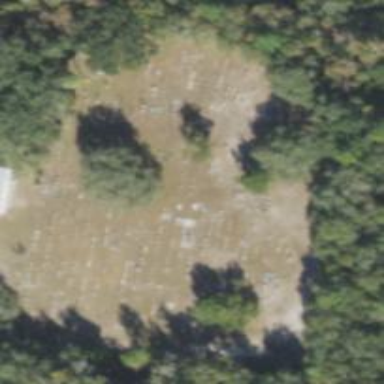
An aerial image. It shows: Graveyard.